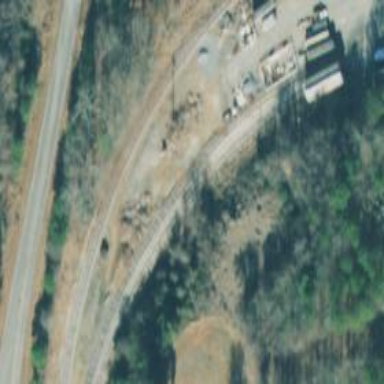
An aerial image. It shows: Disused railway spur service.